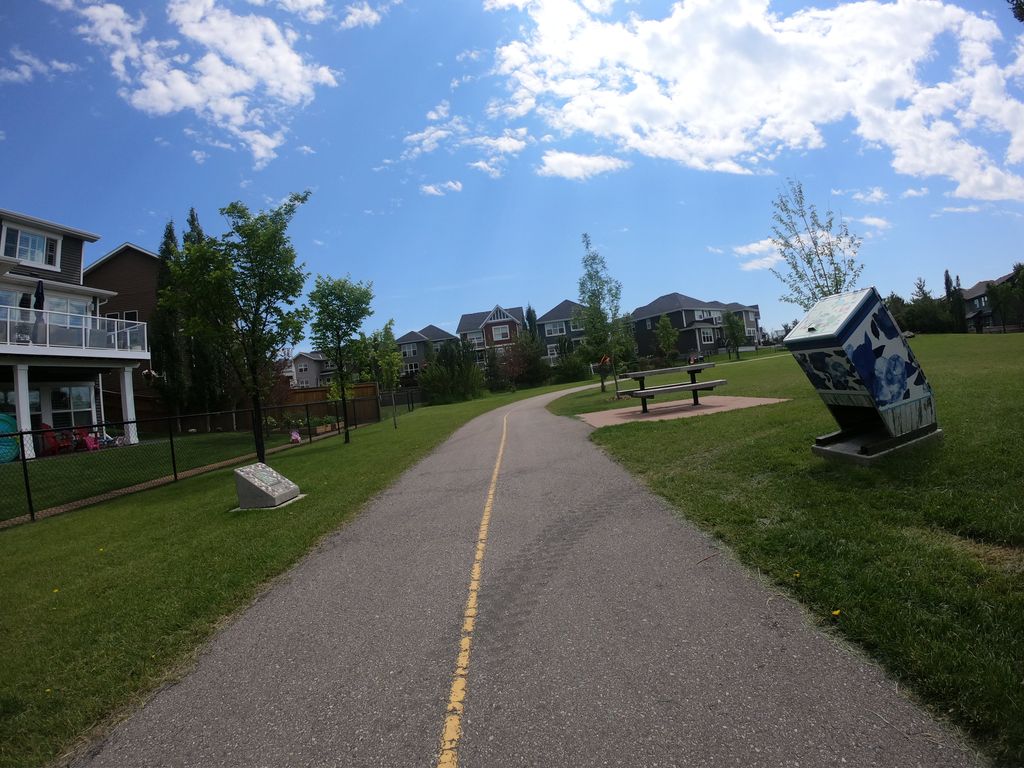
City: calgary